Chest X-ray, AP view. Patient: 52 years old, sex F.
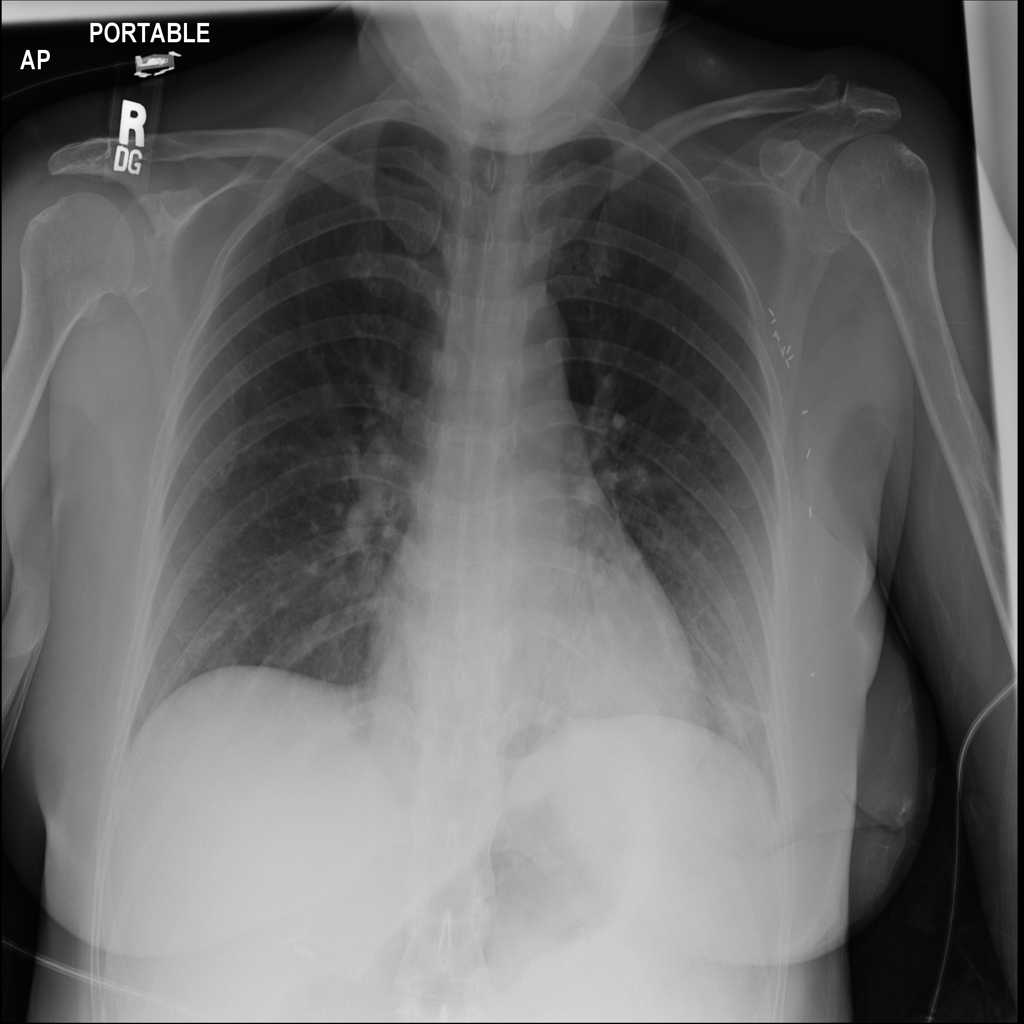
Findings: No Finding